Question:
In javascript, window.open() with width=500 height=500 open a new window with page size(the area in which the html is displayed) of 500 by 500. But the size of the whole window is larger (width and height in the picture, depends on theme,operating system etc...)
Our system needs to use window.open() in different environments (OS's, themes...). In each environment the window needs to open in max size so it covers the whole screen and only the taskbar is not covered.
In order to do so, I need to be able to find the size of the extra controls(all the aero glass and buttons ). If I had the width and height of whole window, I could substract from it the page size. Is there a way to get those values (height and width of the whole window) ?
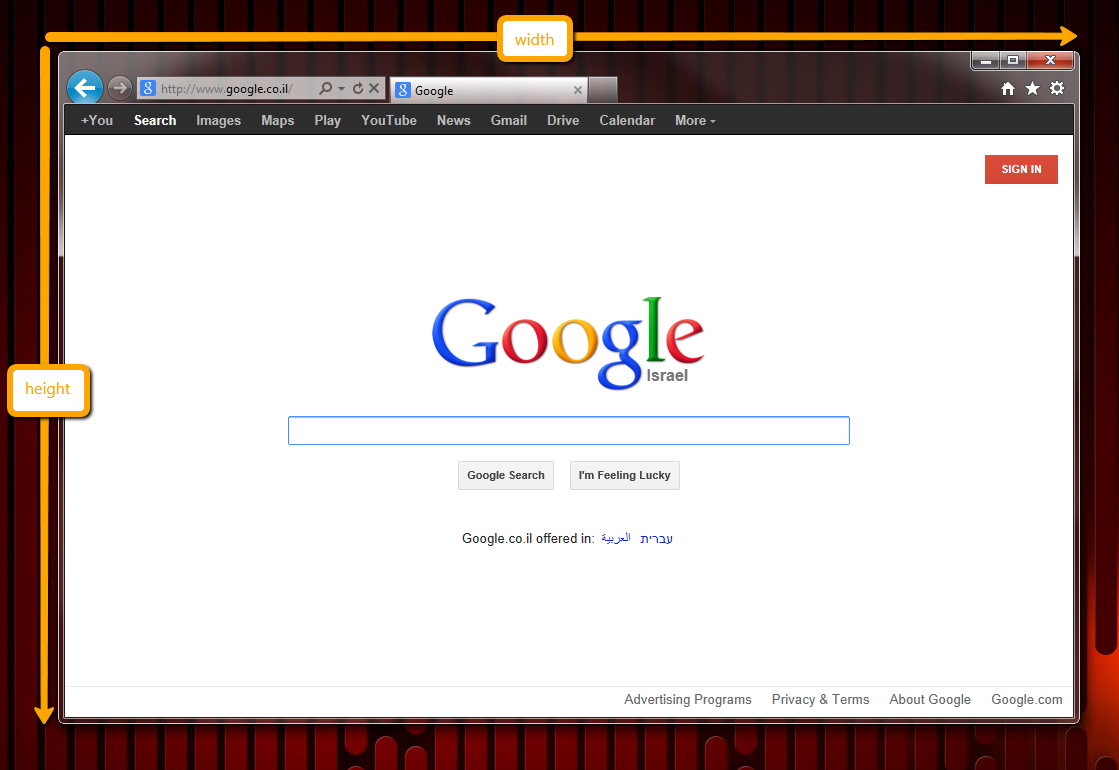
Answer: if I understand good, you can find the extra space with:
'window.outerHeight - window.innerHeight'